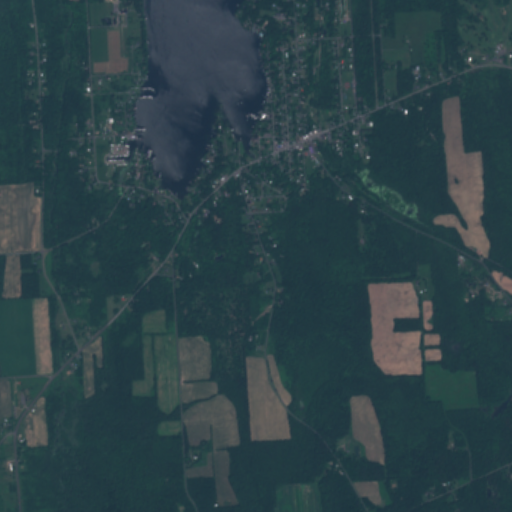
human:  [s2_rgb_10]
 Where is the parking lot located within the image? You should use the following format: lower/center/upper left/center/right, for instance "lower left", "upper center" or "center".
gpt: The parking lot is located in the upper left of the image.
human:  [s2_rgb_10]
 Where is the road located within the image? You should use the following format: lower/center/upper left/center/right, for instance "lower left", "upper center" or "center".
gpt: There is no road in the image.